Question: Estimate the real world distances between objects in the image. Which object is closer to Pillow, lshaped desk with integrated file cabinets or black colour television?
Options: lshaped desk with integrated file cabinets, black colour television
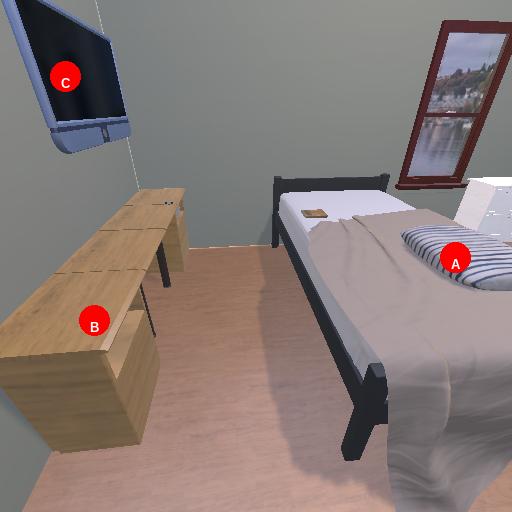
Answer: lshaped desk with integrated file cabinets